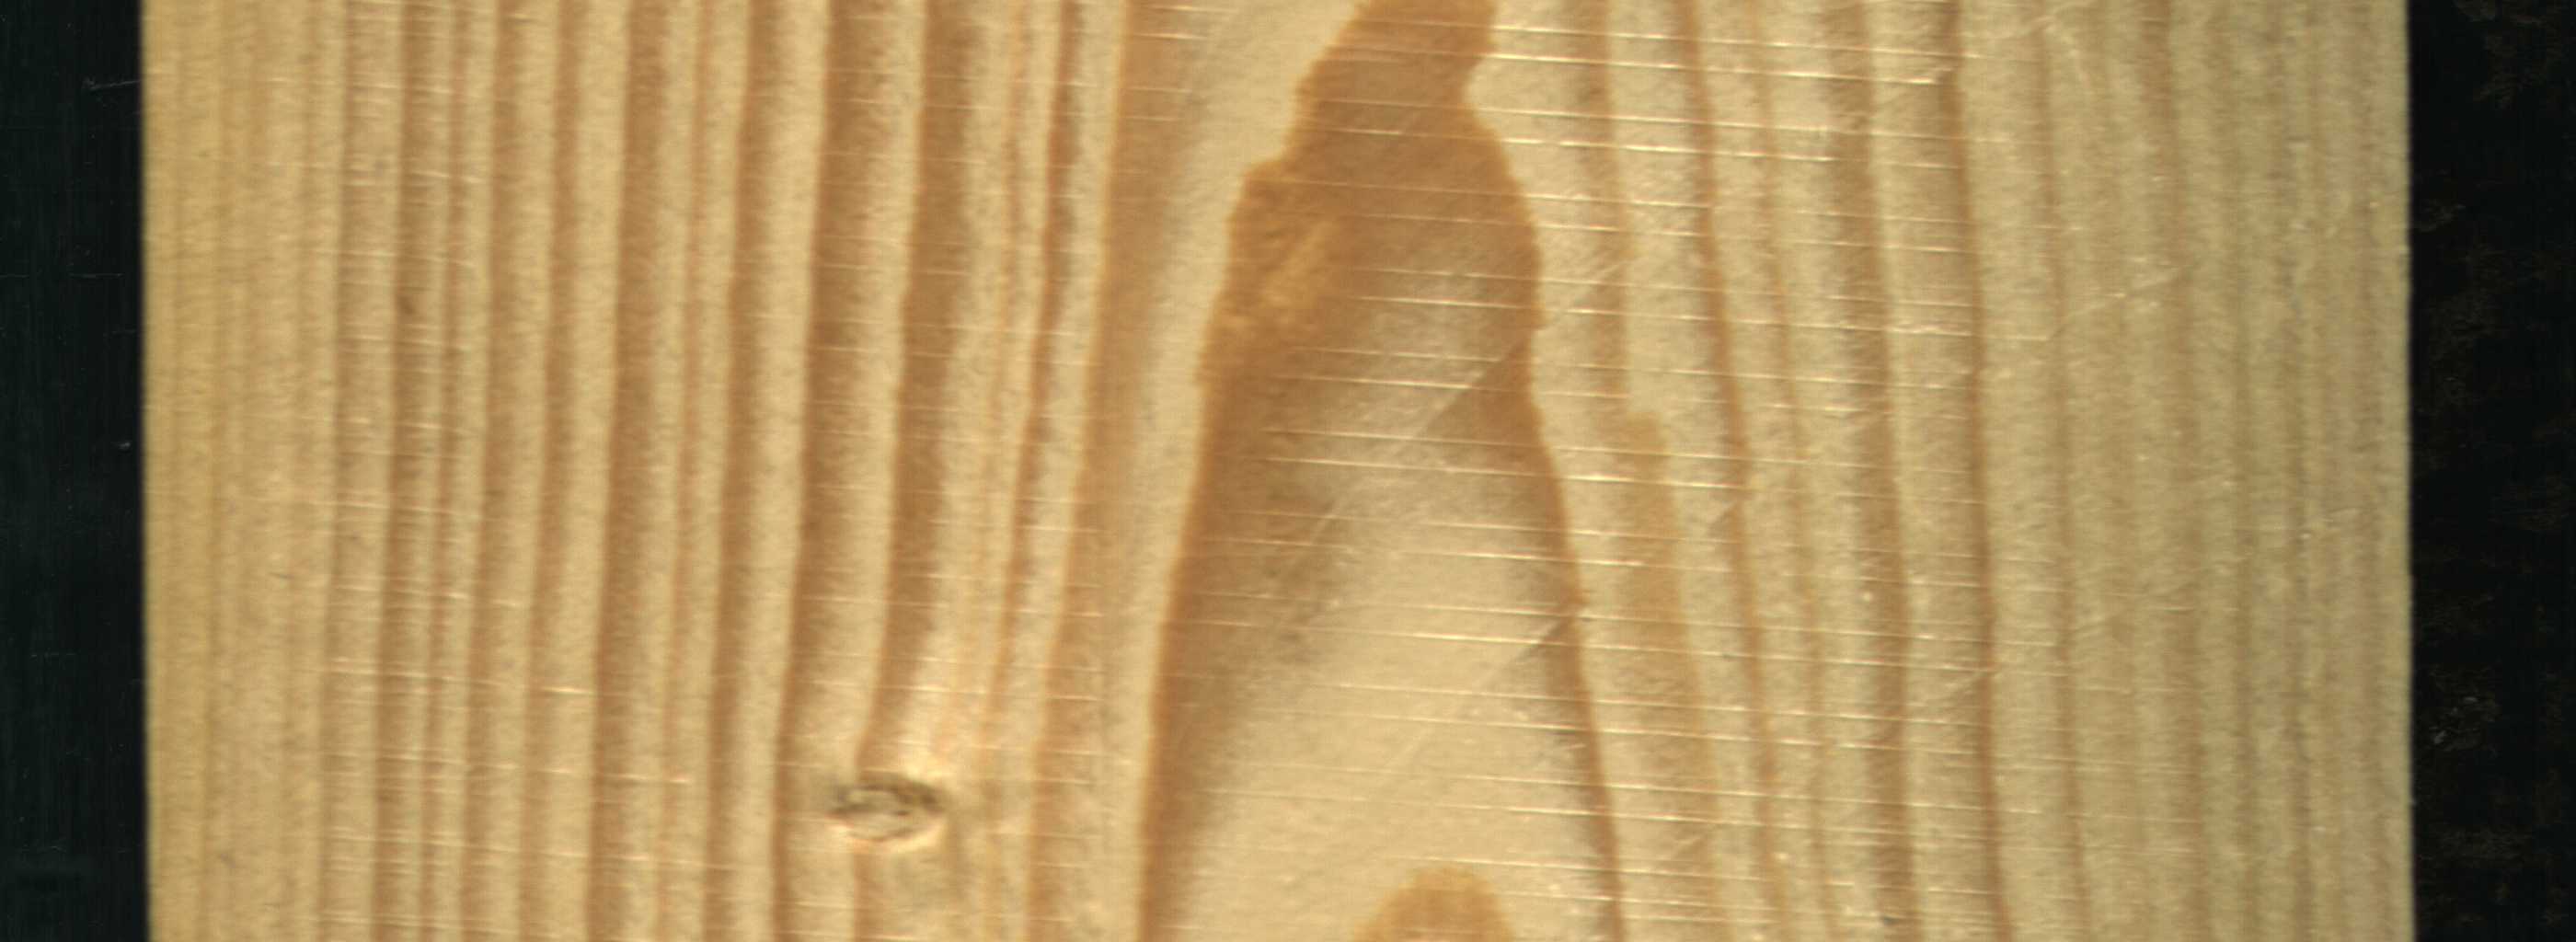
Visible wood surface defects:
Live_Knot